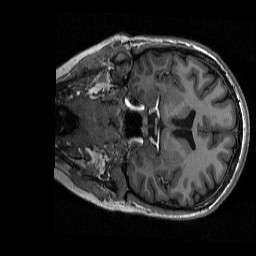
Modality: T1w
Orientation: coronal
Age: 22
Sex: female
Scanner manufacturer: siemens
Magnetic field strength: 3 T
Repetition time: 2.3 s
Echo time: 0.00298 s